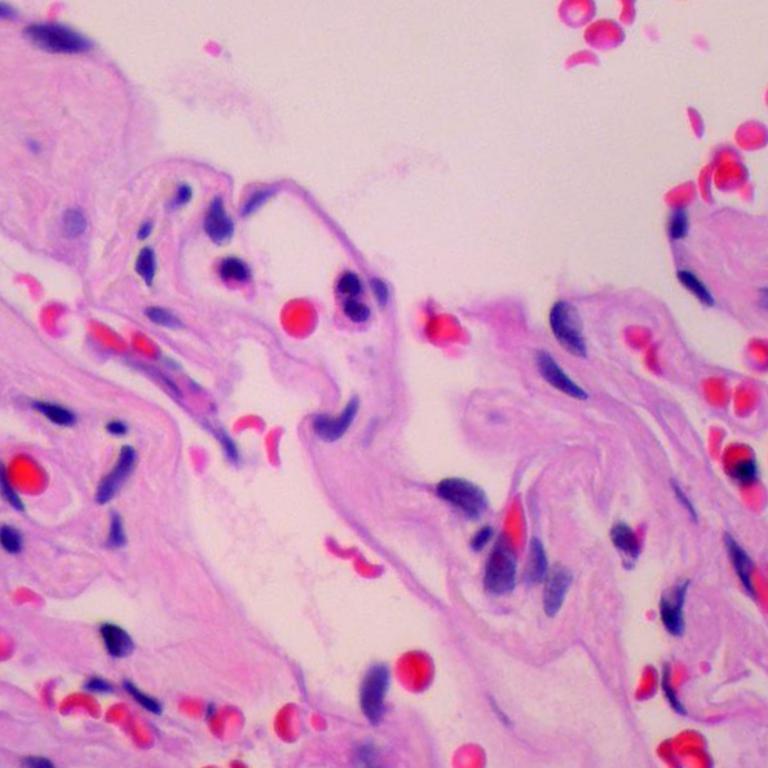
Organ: lung
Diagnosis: benign